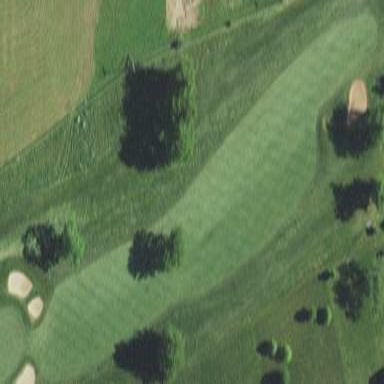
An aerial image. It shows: Grassy area designated as golf fairway.